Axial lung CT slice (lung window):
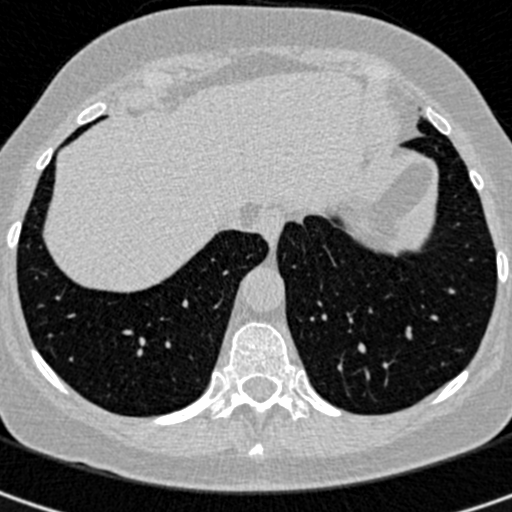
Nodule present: no